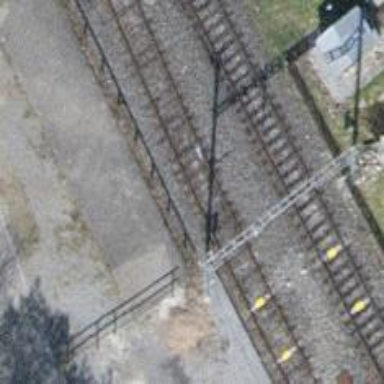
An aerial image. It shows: Single railway track with electrified contact line.